Question: I am trying to display 'boxplot' in Angular 6 app using 'Plotly.js.' I am having problem with my generated graph. I want only the box and lines to be displayed in the graph and not the points. So I have set ''boxpoints'' to ''outliners'' in my data array. I have around 10 arrays for which I have to display boxplot. The generated graph contains lines for some of the data and point for some other. I need to generate the graph with only boxes(outliers). Here is image of generated Boxplot.

Thanks in advance
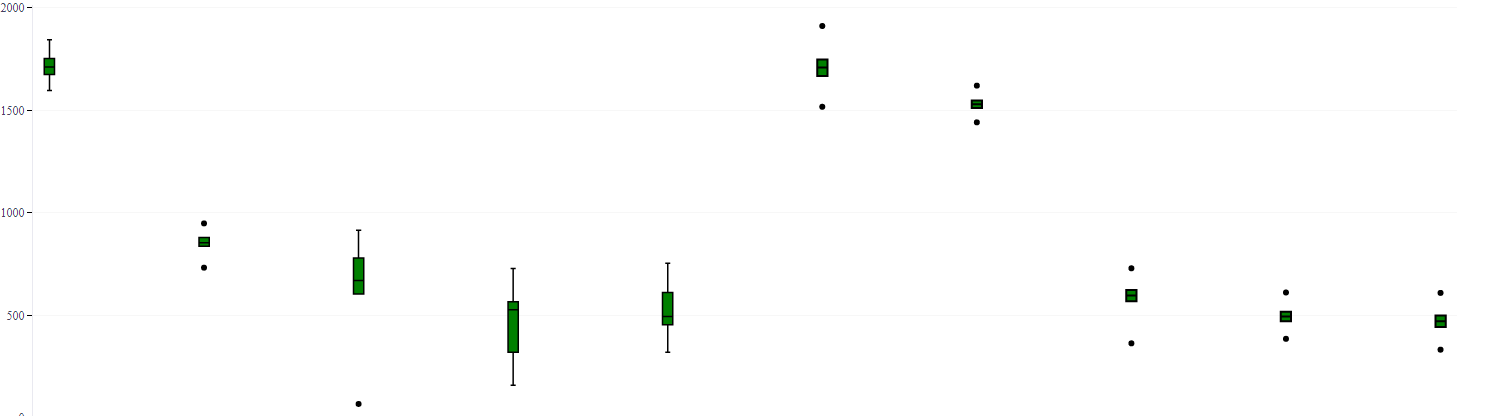
Answer: I found the solution. Instead of setting 'boxpoints' property to 'outliners', I just had to set it to false